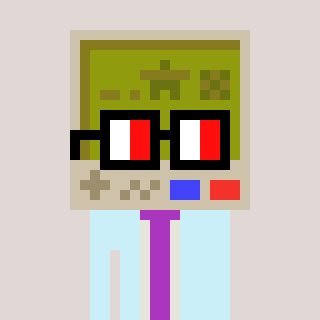
a pixel art character with square glasses with black frames and red eyes, a gameboy-shaped head and a cold-colored body on a warm background